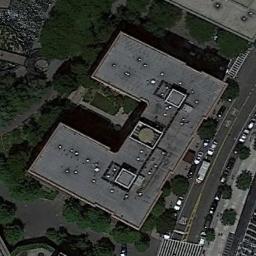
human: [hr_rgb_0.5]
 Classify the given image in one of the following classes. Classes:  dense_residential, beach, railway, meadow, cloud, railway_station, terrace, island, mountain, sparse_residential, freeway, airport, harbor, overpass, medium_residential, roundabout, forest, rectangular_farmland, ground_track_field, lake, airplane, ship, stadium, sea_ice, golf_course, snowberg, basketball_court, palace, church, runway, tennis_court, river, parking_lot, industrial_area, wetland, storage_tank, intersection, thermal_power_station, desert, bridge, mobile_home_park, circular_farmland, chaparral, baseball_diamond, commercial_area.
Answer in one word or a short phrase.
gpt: commercial_area